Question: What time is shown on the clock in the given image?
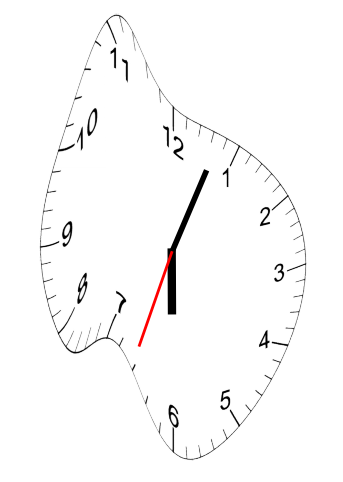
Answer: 06:03:33